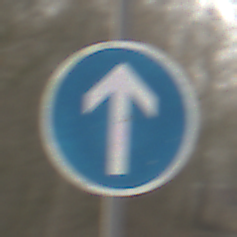
Verkehrszeichen: VorgeschriebeneFahrtrichtungGeradeaus
Umgebung: Outdoor, Nature
Tageszeit: MorningAfternoon
Wetter: PartlyCloudy
Licht: Natural
Jahreszeit: Winter
Kontrast: MediumContrast